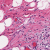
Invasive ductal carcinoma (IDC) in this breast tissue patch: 0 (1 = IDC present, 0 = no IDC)